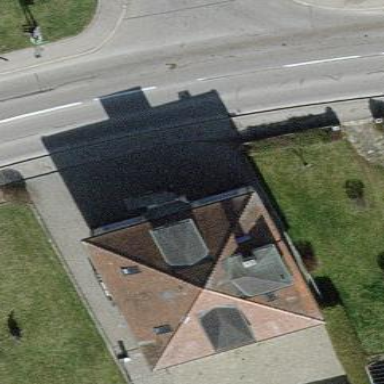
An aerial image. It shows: Hipped-roof building with apartments.